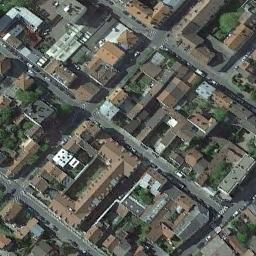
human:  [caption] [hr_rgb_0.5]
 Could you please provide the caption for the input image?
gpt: The dense residential is next to the road with some cars .

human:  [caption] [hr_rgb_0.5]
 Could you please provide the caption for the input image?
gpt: A dense residential area has lots of houses next to each other while some roads go through the residential area .

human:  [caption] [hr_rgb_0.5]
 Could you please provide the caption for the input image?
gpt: There are many houses .

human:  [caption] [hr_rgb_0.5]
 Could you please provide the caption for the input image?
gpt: There are many roads and neatly arranged houses and trees and many vehicles in densely populated areas .

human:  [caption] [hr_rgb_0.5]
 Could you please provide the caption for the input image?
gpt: There are many brown buildings on dense residential area .